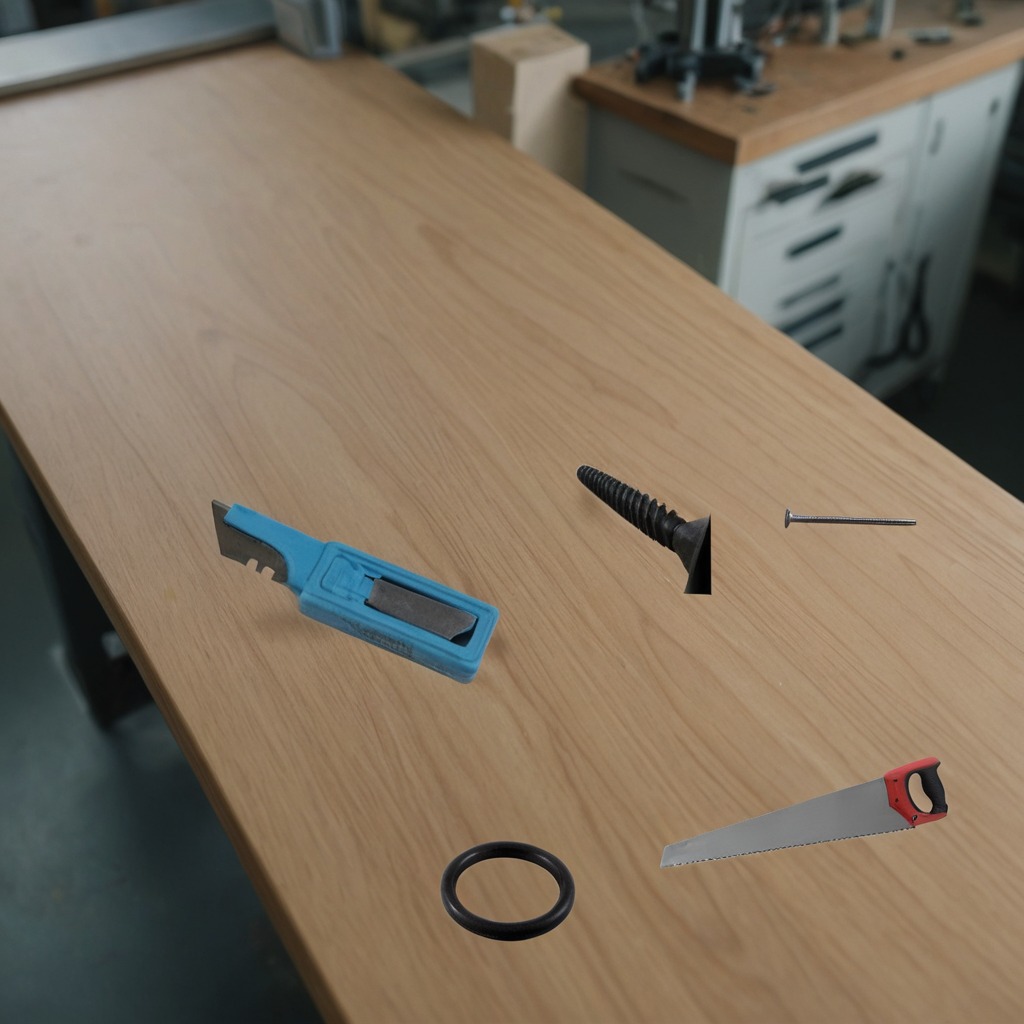
A rubber Oring, a utility knife, a metal machine screw, an iron nail, and a handheld metal saw are lying on the workbench.